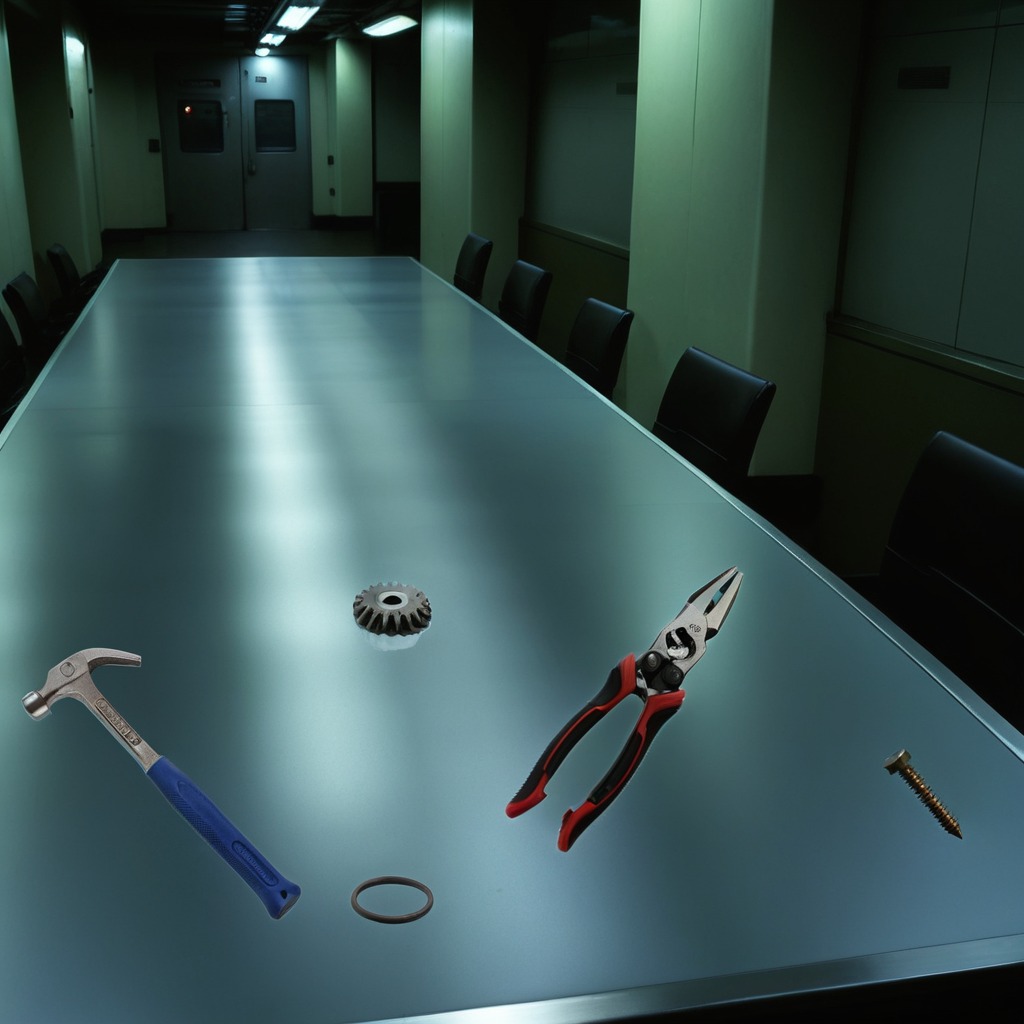
A rubber O-ring, a steel gear with teeth, a hammer, a metal machine screw, and a pair of pliers are lying on the table.